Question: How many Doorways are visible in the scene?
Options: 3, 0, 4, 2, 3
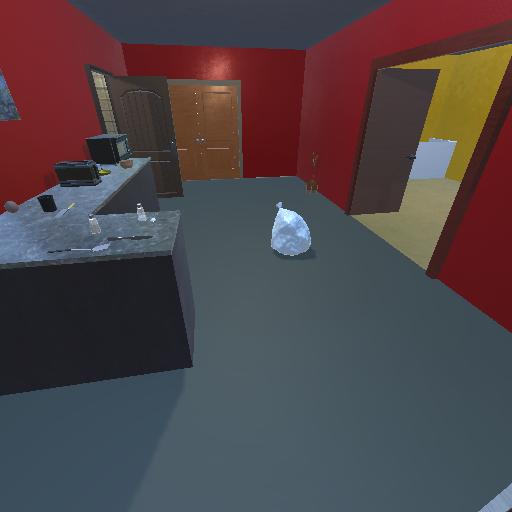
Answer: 3